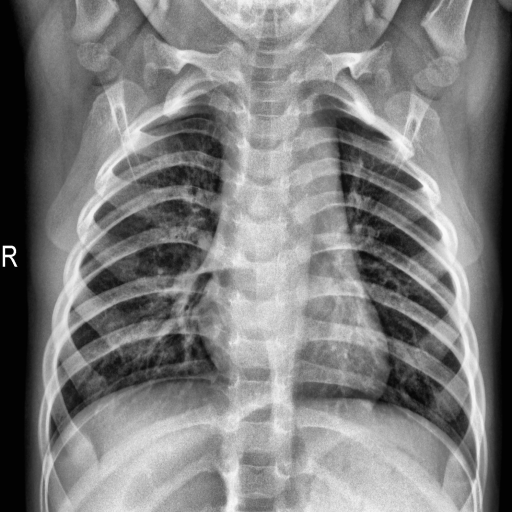
Finding: NORMAL